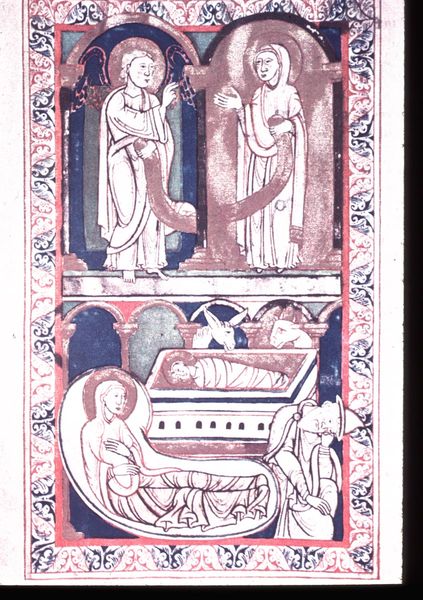
Titel: Sakramentar aus Maria Laach
Standort: Herkunftsort: Maria Laach (EU - D - RP)
Institution: Darmstadt, Hessische Landesbibliothek
Schlagwörter: blau, zeichnung, bibel, tod, tot, gewand, blatt, rosa, esel, kuh, lamm, druck, seite, illustration, arkaden, heiligenschein, sarg, jesus, florenz, elisabeth, heilige, fresko, heilig, maria, hirte, geburt, bethlehem, christi geburt, maria und josef, mumie, ochs und esel